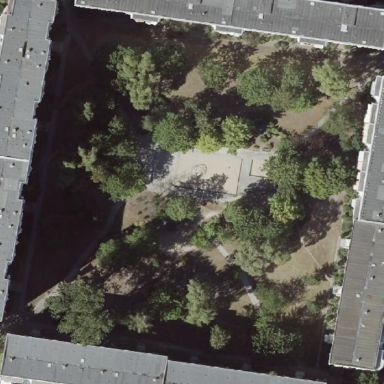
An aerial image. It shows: Lovely park for leisure and relaxation.